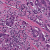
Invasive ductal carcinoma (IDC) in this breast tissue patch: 1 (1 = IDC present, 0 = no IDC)